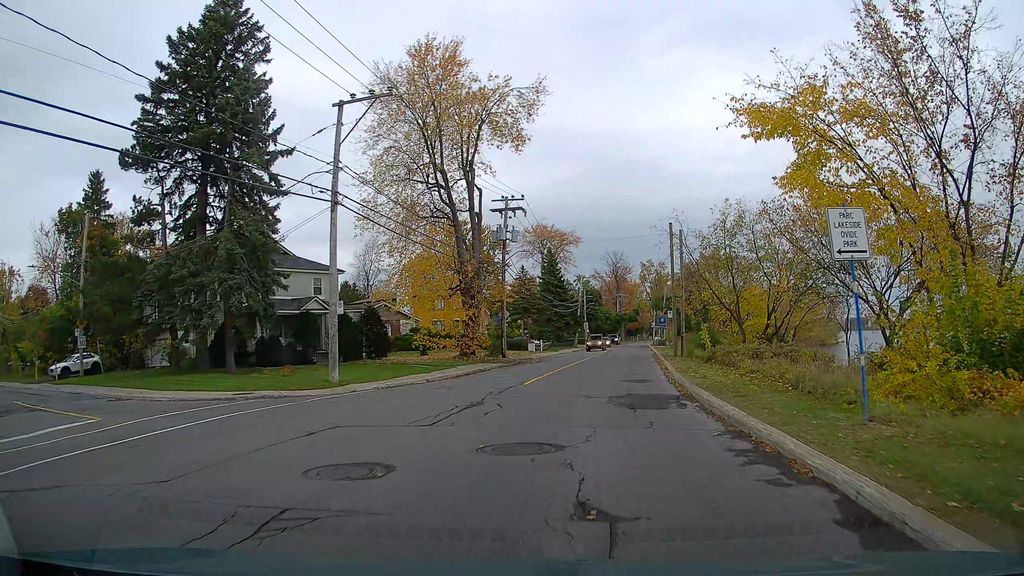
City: montreal